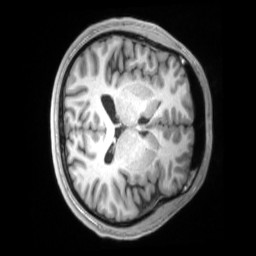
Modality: T1w
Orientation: axial
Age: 23
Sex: male
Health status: ill
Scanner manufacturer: siemens
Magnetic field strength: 3 T
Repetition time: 2.2 s
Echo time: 0.00157 s